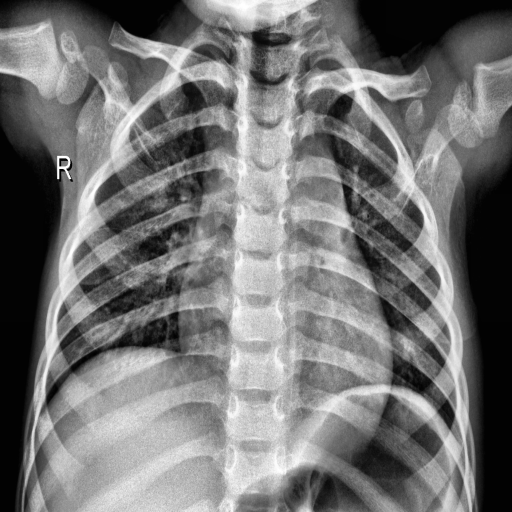
Finding: NORMAL